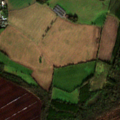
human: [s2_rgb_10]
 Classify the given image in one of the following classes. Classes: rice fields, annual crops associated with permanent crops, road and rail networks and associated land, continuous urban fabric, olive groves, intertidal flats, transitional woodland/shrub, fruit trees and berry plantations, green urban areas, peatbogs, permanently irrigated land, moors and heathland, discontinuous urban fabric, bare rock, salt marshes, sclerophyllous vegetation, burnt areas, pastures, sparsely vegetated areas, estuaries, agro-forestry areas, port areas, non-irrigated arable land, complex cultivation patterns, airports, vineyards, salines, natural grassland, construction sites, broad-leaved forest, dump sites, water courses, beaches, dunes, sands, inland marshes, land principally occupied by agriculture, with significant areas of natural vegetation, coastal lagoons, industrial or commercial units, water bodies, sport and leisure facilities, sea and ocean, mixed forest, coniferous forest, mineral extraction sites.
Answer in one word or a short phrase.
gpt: non-irrigated arable land, land principally occupied by agriculture, with significant areas of natural vegetation, mixed forest, peatbogs